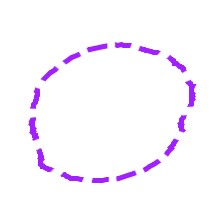
Shape: circle